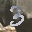
Label: 3